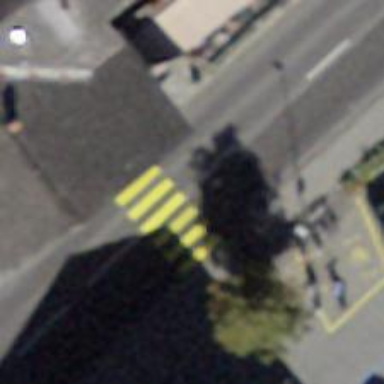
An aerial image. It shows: Uncontrolled zebra crossing on the road.